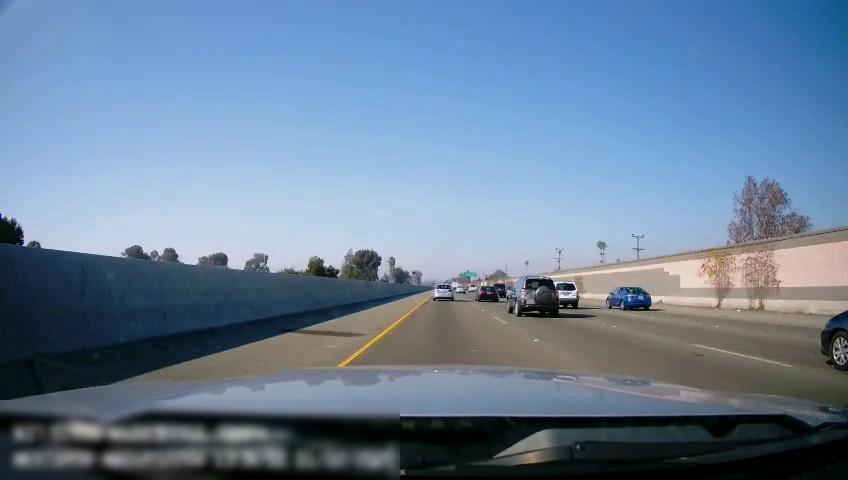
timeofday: Day
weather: Sunny
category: Drivable Space
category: Vehicles | Car
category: Vehicles | SUV
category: Vehicles | SUV
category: Vehicles | Car
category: Vehicles | SUV
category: Vehicles | Car
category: Vehicles | Car
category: Lanes | Current Lane
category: Lanes | Current Lane
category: Lanes | Alternate Lane
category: Lanes | Alternate Lane
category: Traffic | Signs